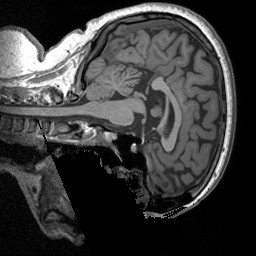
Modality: T1w
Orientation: sagittal
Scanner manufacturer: siemens
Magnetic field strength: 3 T
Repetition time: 1.9 s
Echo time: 0.00267 s